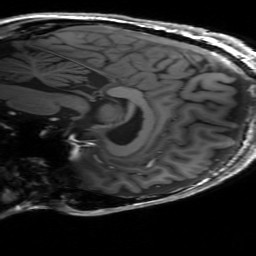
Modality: T1w
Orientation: sagittal
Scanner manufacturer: siemens
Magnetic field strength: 6.98 T
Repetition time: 1.7 s
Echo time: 0.00201 s